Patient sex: F
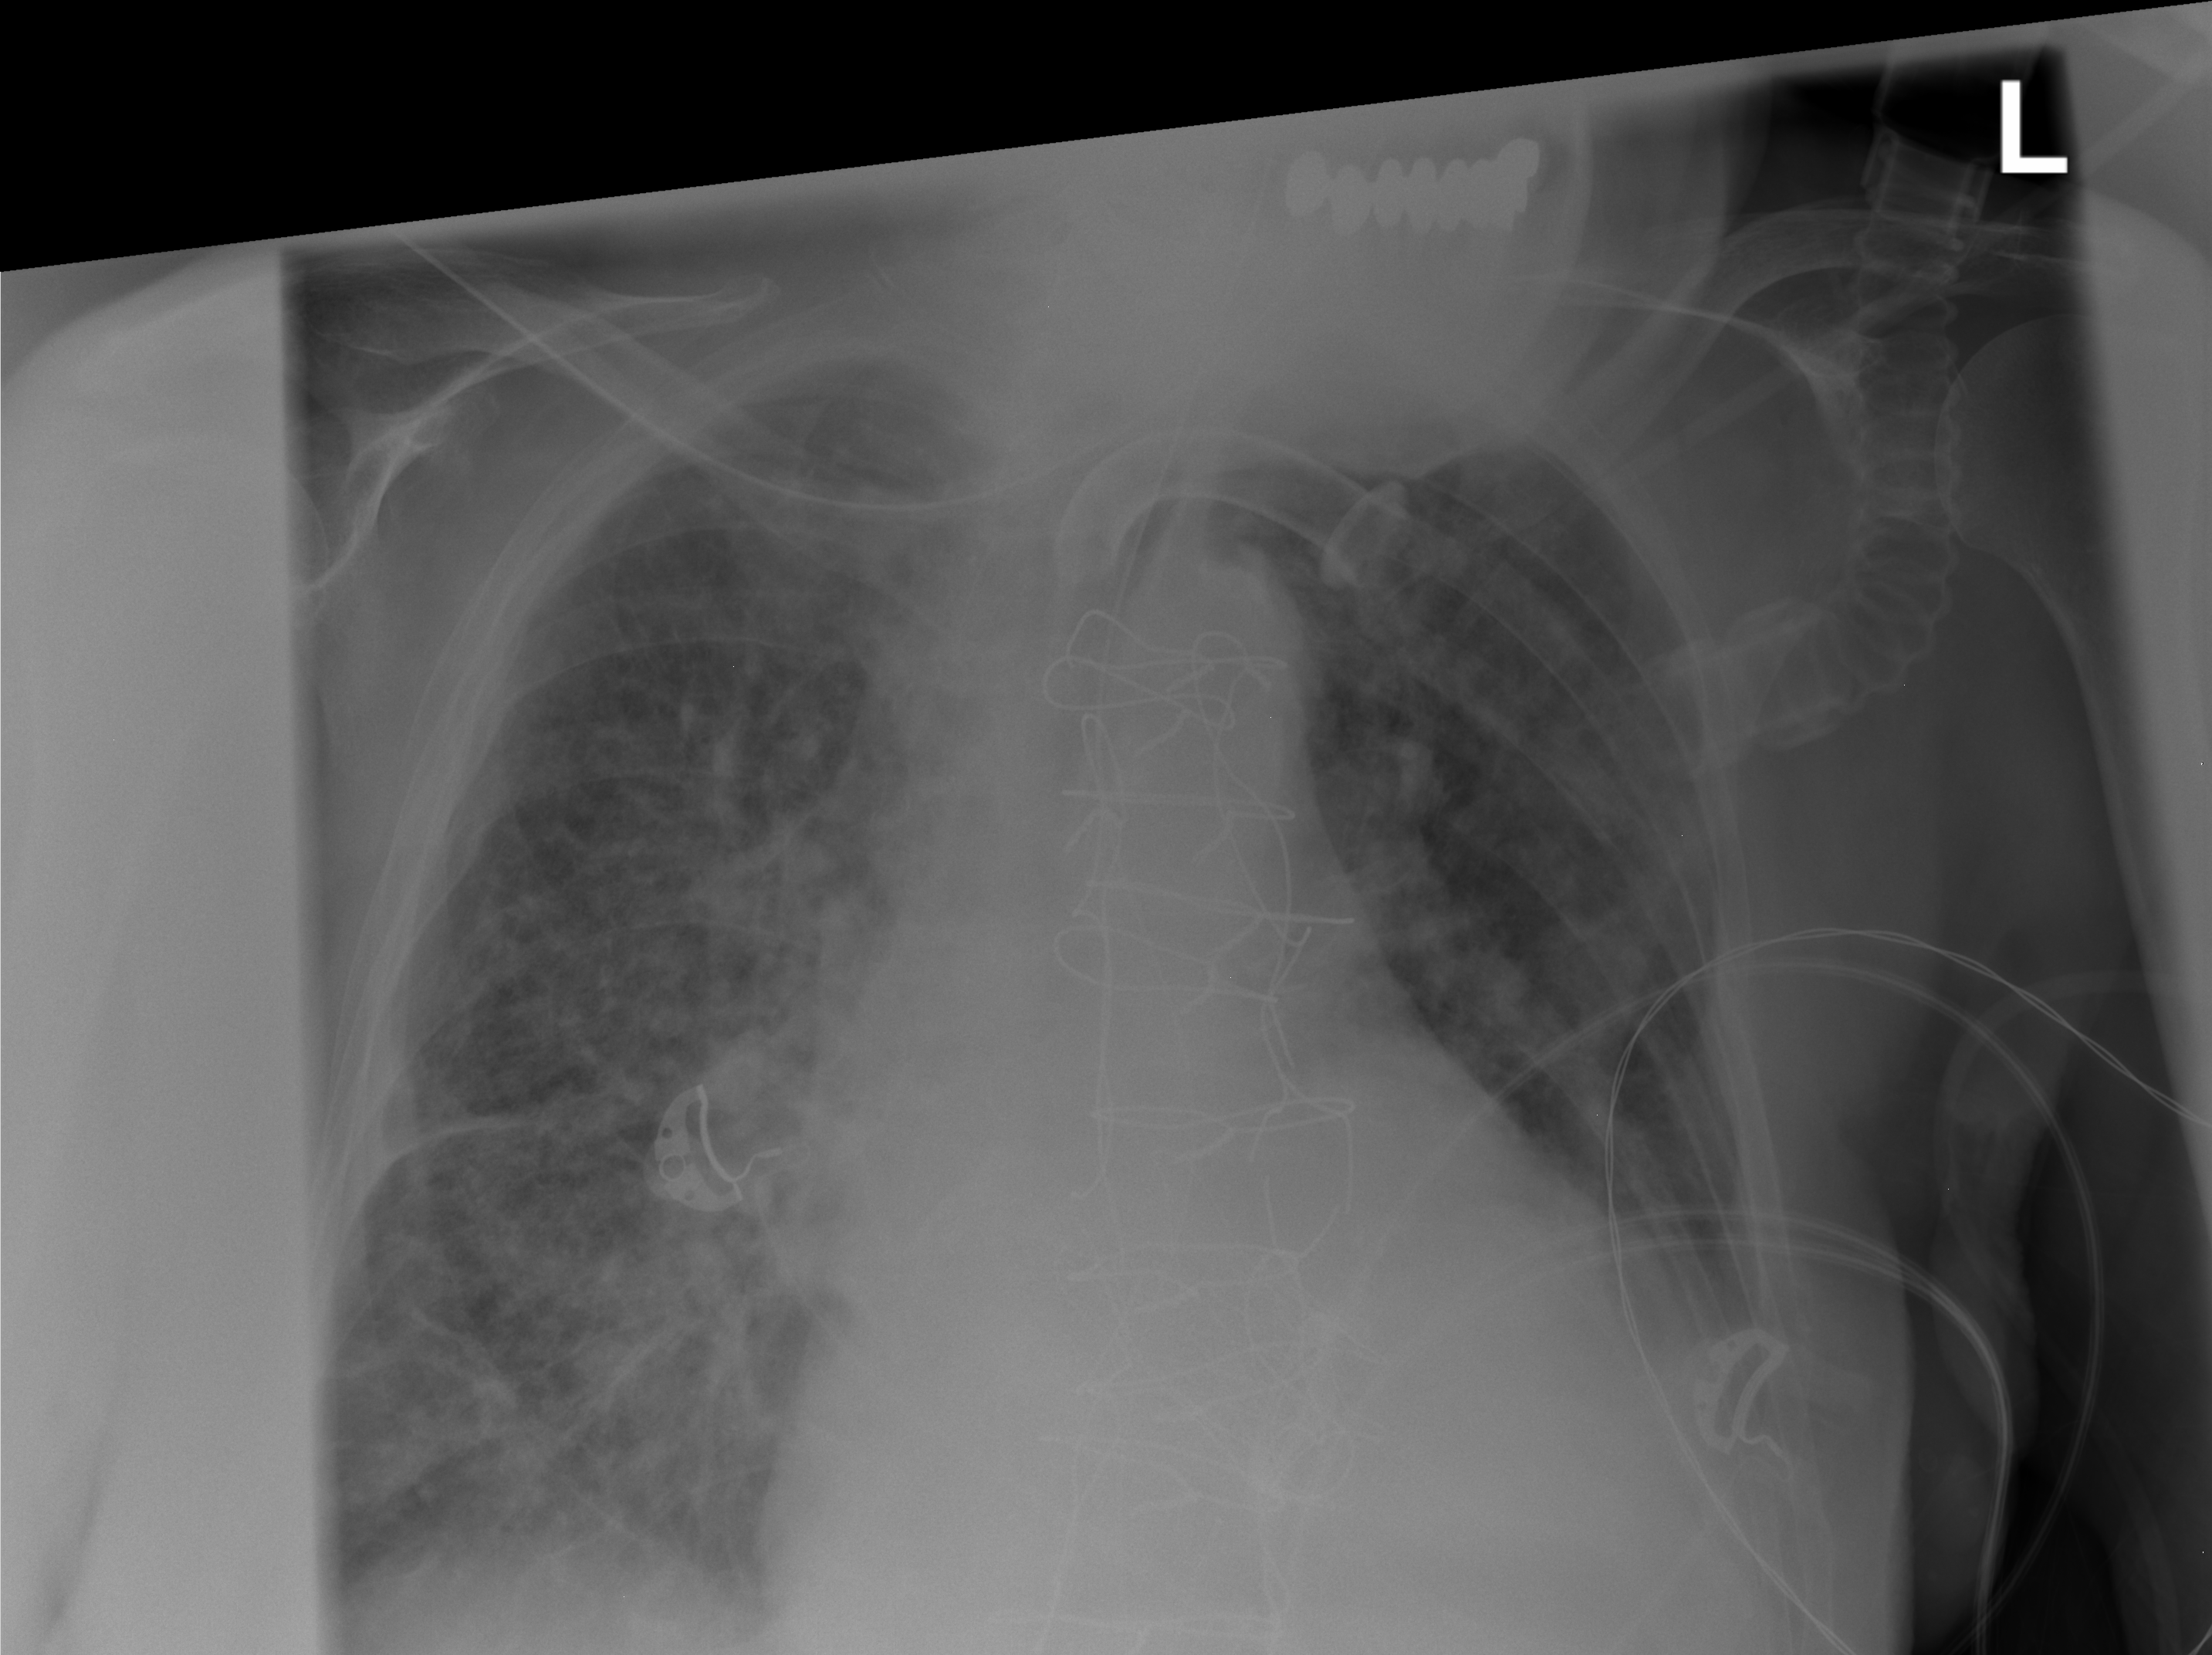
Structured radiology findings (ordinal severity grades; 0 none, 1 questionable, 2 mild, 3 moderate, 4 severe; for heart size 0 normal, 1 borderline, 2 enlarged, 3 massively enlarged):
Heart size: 2
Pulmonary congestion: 2
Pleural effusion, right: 2
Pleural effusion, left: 2
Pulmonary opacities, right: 3
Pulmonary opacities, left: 2
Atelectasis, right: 2
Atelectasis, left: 2